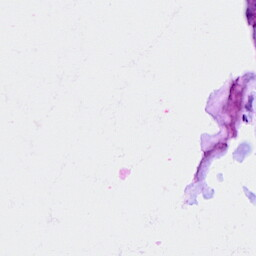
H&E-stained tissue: Ovarian